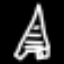
Label: The Eiffel Tower